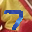
Label: 7